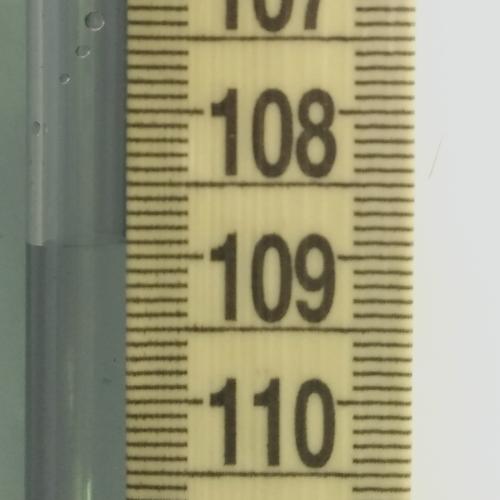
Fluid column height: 108.9 cm